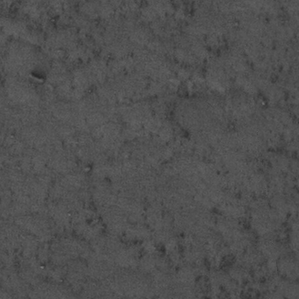
Label: frost